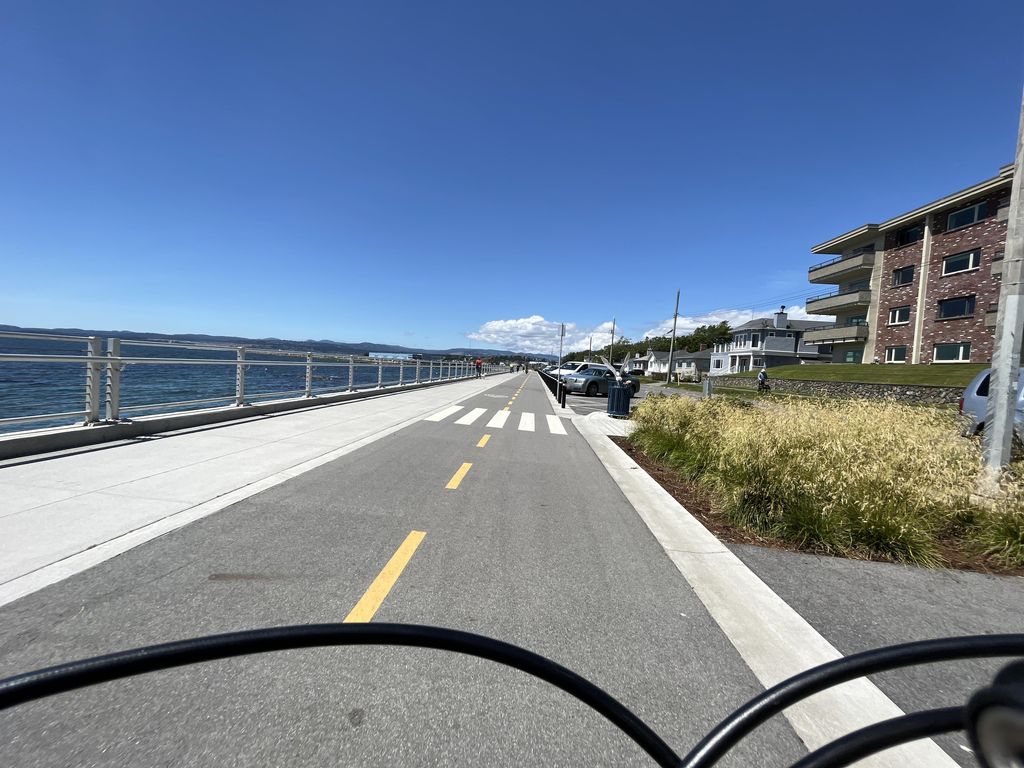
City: victoria